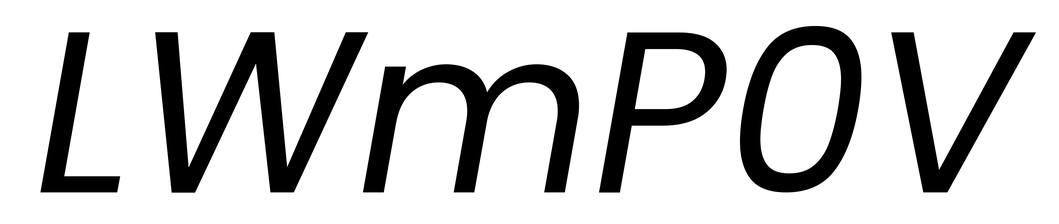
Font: Poppins-Italic